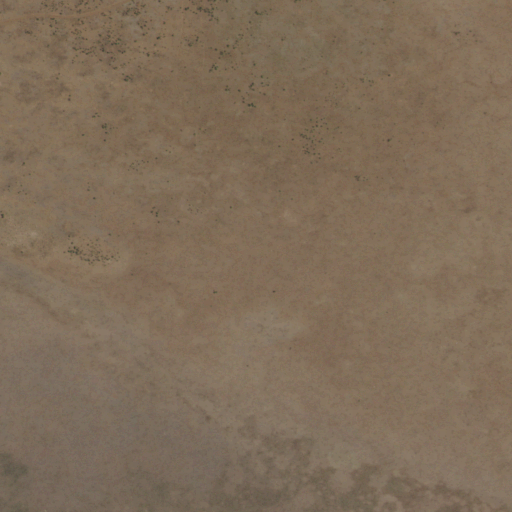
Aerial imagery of depression(s) in New Mexico named Brown Lake containing grassland and shrub